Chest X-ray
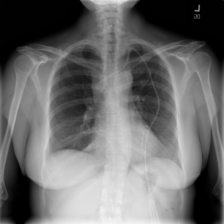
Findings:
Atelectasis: negative
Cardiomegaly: negative
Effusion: negative
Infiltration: negative
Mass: negative
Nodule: negative
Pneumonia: negative
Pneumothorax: negative
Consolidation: negative
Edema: negative
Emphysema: negative
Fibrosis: negative
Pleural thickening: negative
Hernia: negative